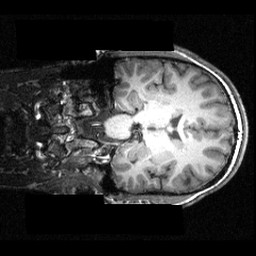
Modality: T1w
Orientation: coronal
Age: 19
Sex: male
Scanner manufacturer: siemens
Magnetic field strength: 3.951 T
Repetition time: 1.5 s
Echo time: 0.00335 s